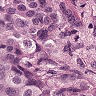
Metastatic tissue present: yes